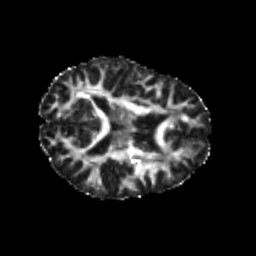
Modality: FA
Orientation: axial
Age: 21
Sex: male
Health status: healthy
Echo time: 0.074 s